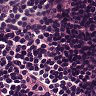
Metastatic tissue present: no